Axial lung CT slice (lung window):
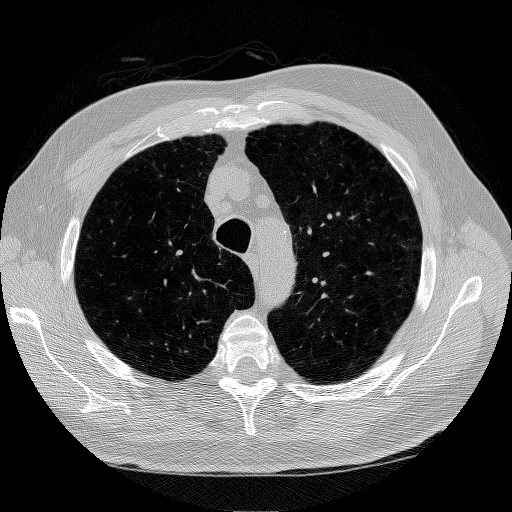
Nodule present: no